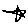
Label: star